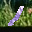
Label: 1